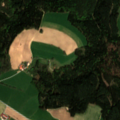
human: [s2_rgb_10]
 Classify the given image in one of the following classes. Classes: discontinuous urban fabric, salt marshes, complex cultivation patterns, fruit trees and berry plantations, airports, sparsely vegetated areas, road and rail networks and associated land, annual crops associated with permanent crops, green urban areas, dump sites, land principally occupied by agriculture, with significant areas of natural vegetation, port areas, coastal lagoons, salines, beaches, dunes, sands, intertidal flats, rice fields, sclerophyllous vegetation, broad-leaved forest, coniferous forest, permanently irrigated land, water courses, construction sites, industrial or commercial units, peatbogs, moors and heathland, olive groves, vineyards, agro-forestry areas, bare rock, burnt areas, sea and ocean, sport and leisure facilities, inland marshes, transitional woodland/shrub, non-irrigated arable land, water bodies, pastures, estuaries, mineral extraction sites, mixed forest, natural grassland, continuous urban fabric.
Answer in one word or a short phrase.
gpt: non-irrigated arable land, coniferous forest